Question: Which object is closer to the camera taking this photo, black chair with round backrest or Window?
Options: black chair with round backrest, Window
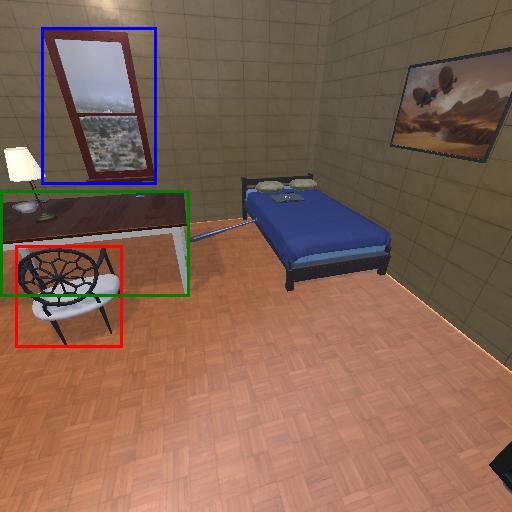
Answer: black chair with round backrest